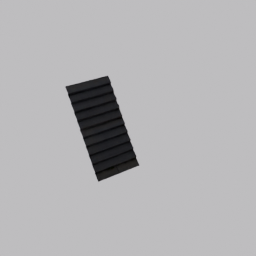
Label: architecture